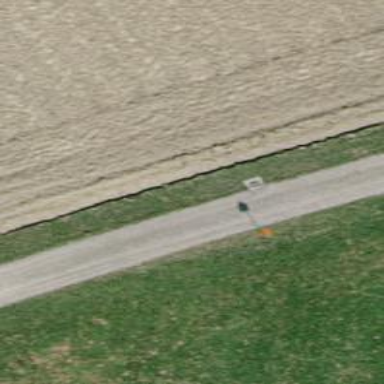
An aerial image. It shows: Pipeline marker.